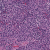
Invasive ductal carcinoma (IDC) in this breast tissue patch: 1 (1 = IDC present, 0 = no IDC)